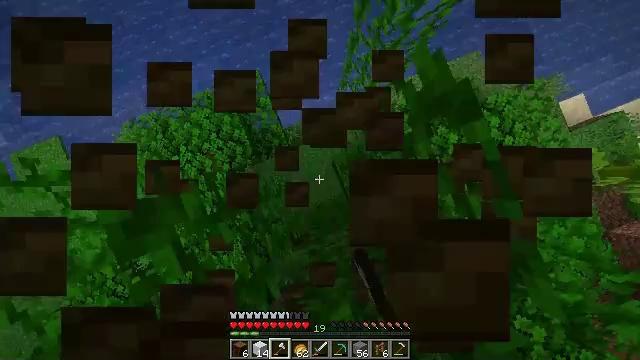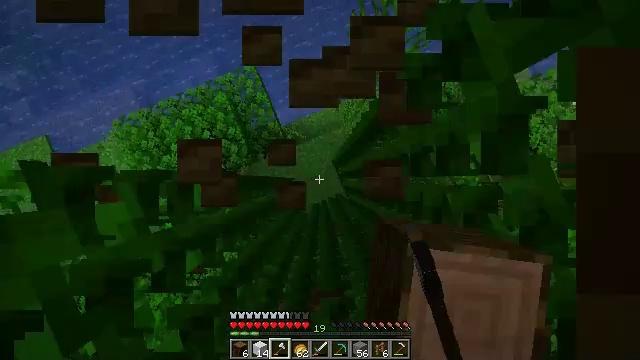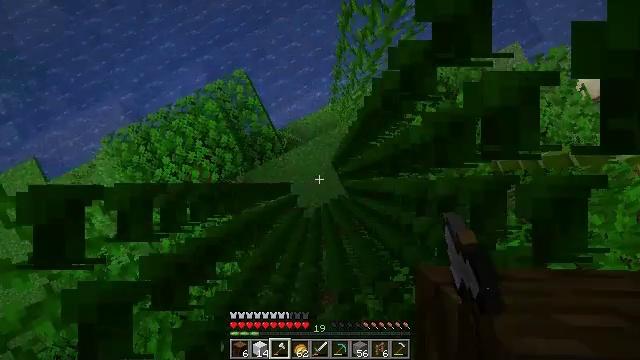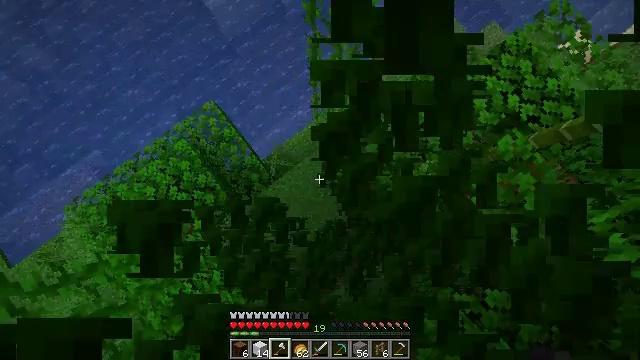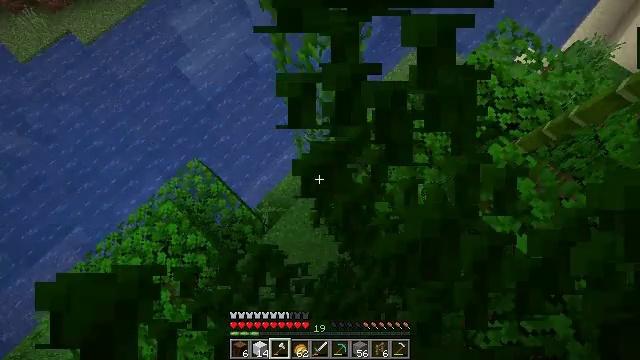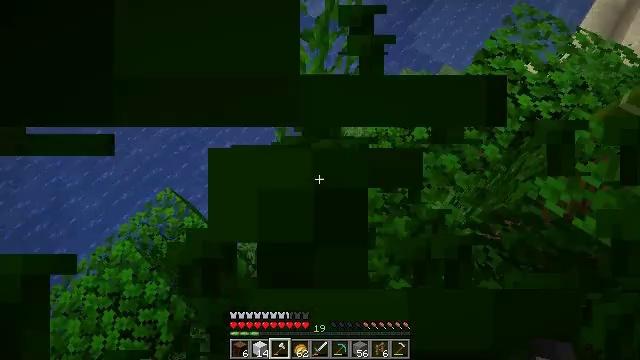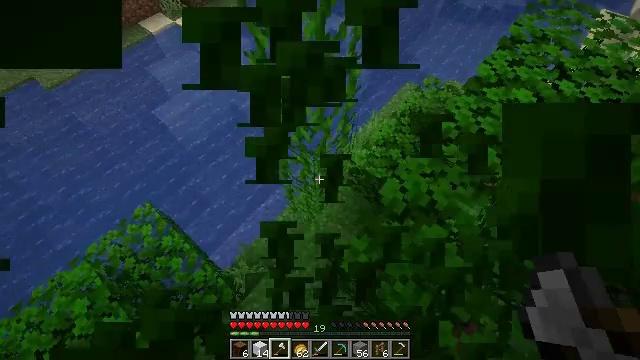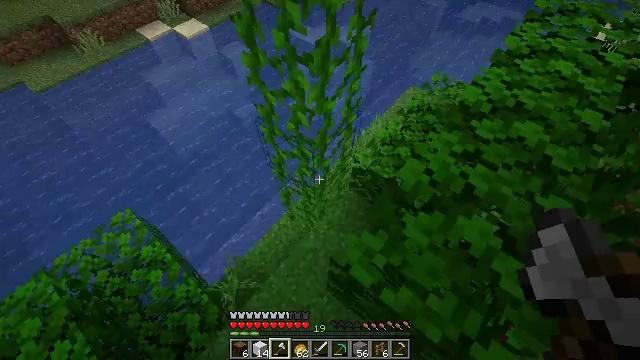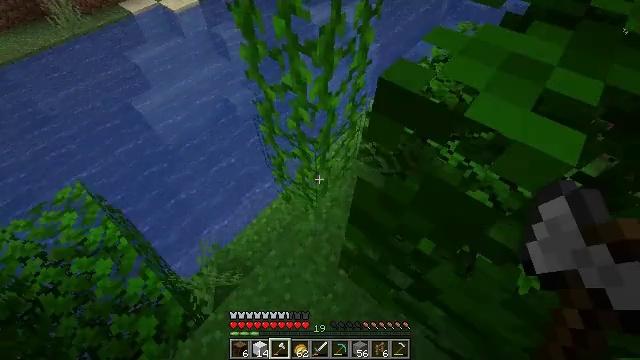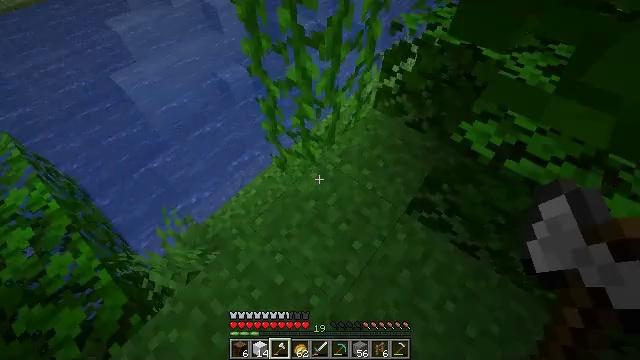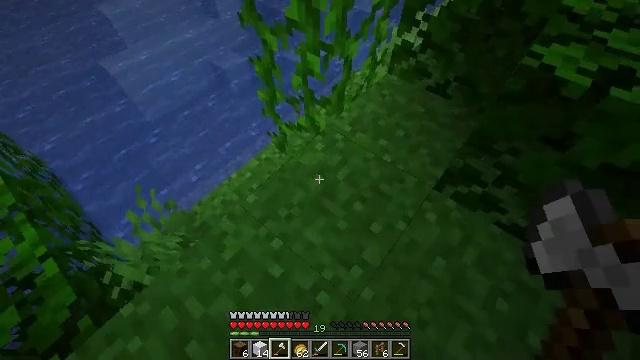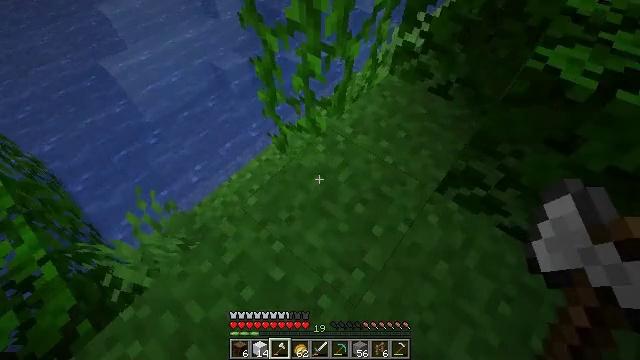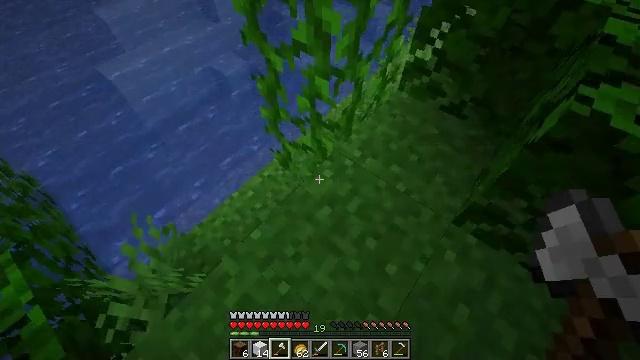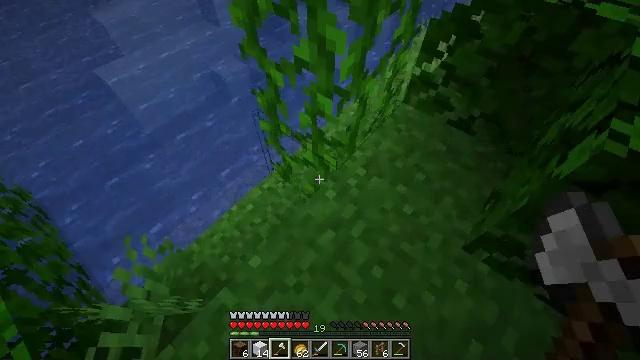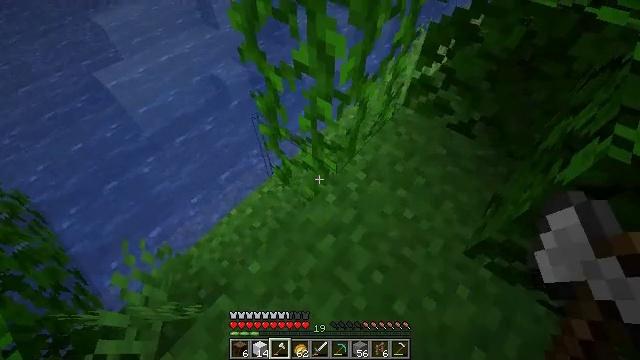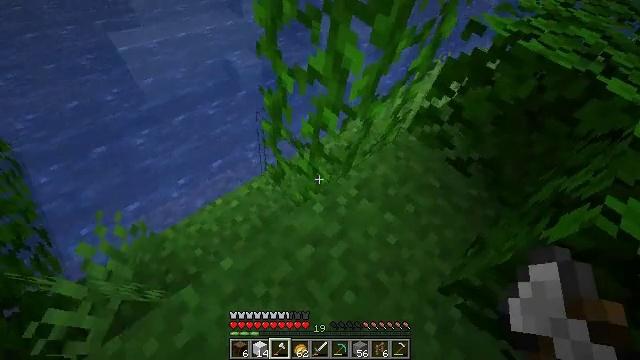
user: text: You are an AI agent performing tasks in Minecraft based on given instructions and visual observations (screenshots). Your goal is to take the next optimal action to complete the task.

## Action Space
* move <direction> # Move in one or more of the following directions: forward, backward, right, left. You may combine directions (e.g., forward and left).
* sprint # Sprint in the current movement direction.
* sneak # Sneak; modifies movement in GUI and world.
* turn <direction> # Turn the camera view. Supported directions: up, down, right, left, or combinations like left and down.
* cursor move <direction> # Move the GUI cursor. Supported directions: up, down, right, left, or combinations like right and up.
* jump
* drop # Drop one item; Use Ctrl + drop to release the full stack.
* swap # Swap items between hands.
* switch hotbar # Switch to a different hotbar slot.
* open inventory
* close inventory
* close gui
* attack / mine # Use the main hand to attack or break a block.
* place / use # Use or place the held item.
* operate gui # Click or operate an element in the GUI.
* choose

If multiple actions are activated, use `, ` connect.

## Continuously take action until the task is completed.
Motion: motion action
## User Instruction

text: Collect some bamboo.
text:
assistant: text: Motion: attack / mine
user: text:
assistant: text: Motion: turn right, attack / mine
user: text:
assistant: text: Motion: turn right and up, attack / mine
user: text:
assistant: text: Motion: move forward, turn right and up
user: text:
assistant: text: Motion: move forward, turn right and up
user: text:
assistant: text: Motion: move forward, turn up
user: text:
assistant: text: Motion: move forward, turn up
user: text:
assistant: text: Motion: move forward, turn up
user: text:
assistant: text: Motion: move forward
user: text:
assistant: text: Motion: move forward
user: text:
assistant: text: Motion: move forward
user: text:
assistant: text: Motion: move forward
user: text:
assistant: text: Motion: no_op
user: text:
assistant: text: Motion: no_op
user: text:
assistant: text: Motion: turn right and up
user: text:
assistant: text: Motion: turn right and up
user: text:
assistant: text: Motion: turn right and up
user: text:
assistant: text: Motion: turn right and up
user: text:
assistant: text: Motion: turn right and up
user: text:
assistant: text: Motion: turn right and up
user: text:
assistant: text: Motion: turn right and up
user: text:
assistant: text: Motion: turn right and up
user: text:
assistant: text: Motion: turn right and up
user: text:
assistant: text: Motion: turn right and up
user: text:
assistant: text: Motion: turn right and up
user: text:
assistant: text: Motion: turn right and up
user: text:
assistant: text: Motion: turn right and up
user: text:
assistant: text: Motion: turn right and up
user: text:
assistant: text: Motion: no_op
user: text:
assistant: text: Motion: no_op